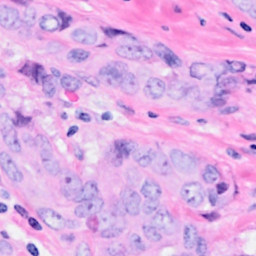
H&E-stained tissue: Breast